Question: I am designing shopping cart website. and Fresher in Jquery My layout is

I want to increment and Decrements value by one when Plus and Minus Button is pressed. also the total value for price should also be changed. I tried following jquery code.
'''
//Add and Subtract
$("#add").on('click',function()
{
if(parseInt($("#total input").val())>=0)
$("#total input").val(parseInt($("#total input").val())+1);
});
$("#sub").on('click',function()
{
if(parseInt($("input").val())>0)
$("#total input").val(parseInt($("#total input").val())-1);
});
'''
My html Code is:
'''
<div class="btn_group" id="total">
<a href="#" class="btn_add_subtract" id="add">
+
</a>
<input type="text" class="quantity_value" value="0"/>
<a href="#" class="btn_add_subtract" id="sub">
-
</a>
</div>
'''
But my problem is.
When i Increment and Decrements the value all the list data is changed. can anyone tell me the better way so I can do that.
Thanks
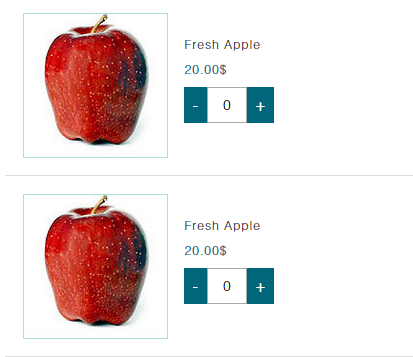
Answer: A basic skeleton to the problem can be as follows, the only need change will be how the 'input' element will be found in relation to the clicked button.
Since we have multiple buttons to which same functionality have to be attached, we should use same class to those elements(add/minus buttons) so that we can easily target them.
'''
$('.add').click(function() {
$(this).prev().val(function(i, val) {
return (+val || 0) + 1;
});
});
$('.minus').click(function() {
$(this).next().val(function(i, val) {
val = (+val || 0) - 1;
return val < 0 ? 0 : val;
});
});
'''
'''
<script src="https://ajax.googleapis.com/ajax/libs/jquery/1.11.1/jquery.min.js"></script>
<div>
<span class="minus">-</span><input name="x"/><span class="add">+</span>
</div>
<div>
<span class="minus">-</span><input name="x"/><span class="add">+</span>
</div>
<div>
<span class="minus">-</span><input name="x"/><span class="add">+</span>
</div>
'''